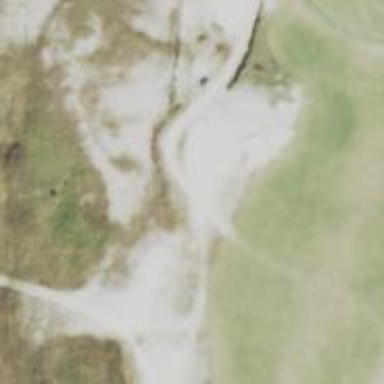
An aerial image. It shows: Footway that resembles golf path.